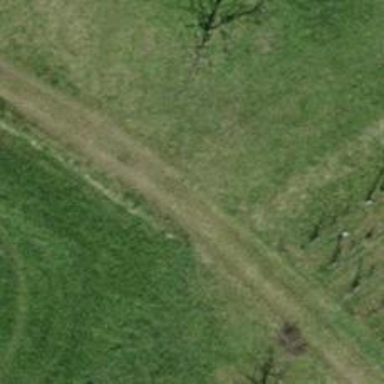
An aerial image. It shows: Track with grass surface categorized as grade4 tracktype.